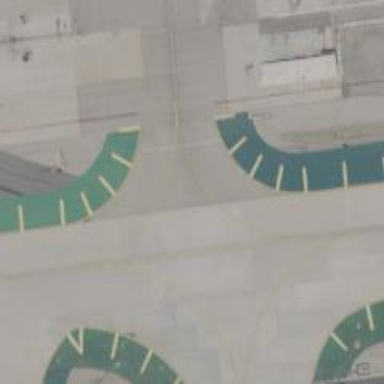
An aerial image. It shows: Image of taxiway at airport.